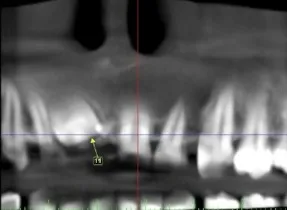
CBCT Image showing supernumerary teeth with the impacted central incisor in blue arrow on axial view. Panoramic view showing the distance of the impacted central incisor from the alveolar crest. CBCT: Cone-beam CT.
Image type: radiology (ct)